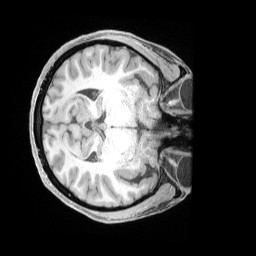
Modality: T1w
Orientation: axial
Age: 34
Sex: female
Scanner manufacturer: siemens
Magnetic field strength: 3 T
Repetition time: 2 s
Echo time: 0.00211 s